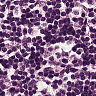
Metastatic tissue present: no